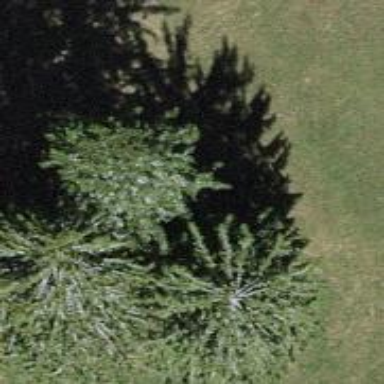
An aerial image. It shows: Evergreen needle-leaved tree in agricultural setting.